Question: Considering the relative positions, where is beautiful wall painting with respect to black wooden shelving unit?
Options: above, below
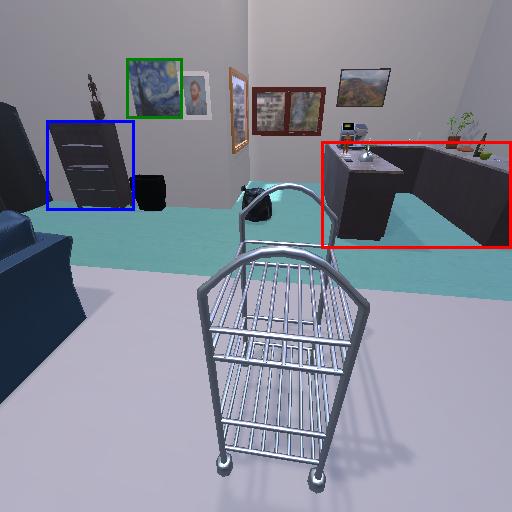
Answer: above